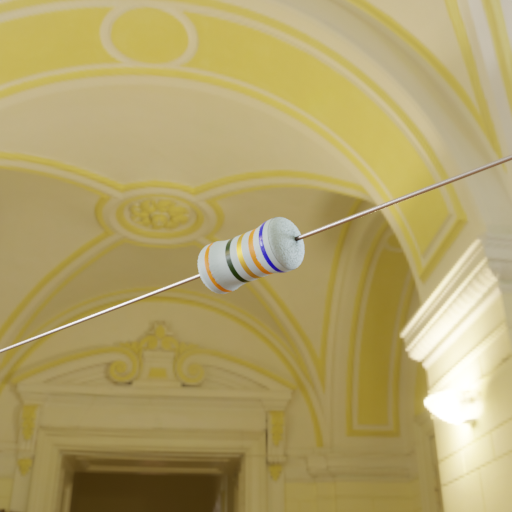
Resistor colour bands (in order): orange, black, gold, orange, blue